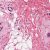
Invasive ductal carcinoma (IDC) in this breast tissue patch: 1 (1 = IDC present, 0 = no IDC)